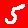
Digit: 5